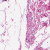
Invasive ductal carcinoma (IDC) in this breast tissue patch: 0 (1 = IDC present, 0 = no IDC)